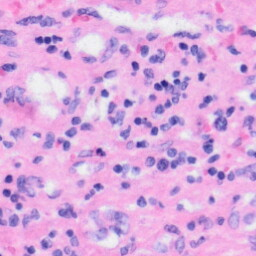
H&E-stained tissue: Liver